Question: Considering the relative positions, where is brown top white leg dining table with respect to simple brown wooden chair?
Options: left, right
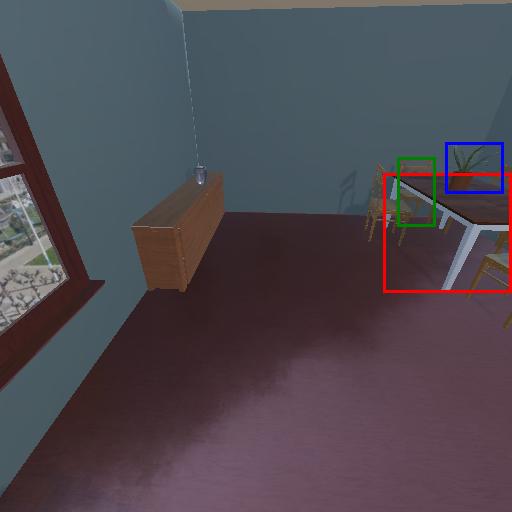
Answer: left